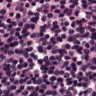
Metastatic tissue present: no